Field crop: maize
Growth stage: 2
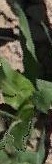
Species: maize